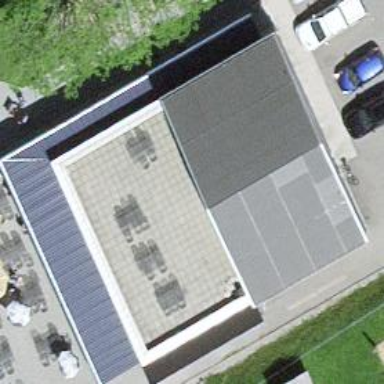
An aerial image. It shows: Retail building.